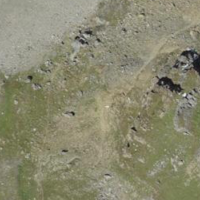
EUNIS habitat code: 48
Species observed at this site:
Polystichum lonchitis